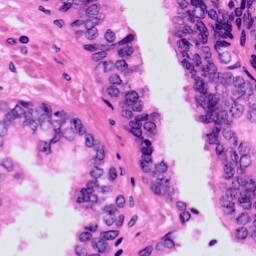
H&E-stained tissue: Prostate